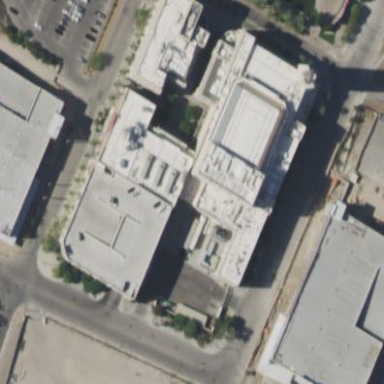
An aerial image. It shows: Theatre building.